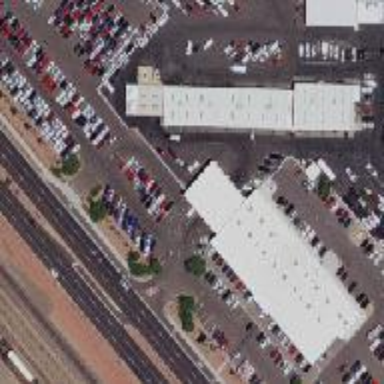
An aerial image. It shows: Building that houses car shop.